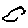
Label: bird